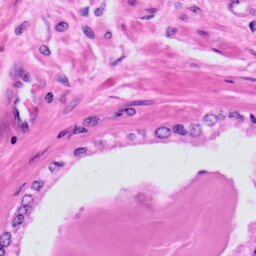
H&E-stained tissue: Prostate